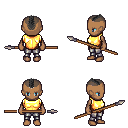
a pixel art fantasy rpg character, female body template, human, dark skin, gold chest armor, metal pants, gray short mohawk hairstyle, spear, four views (front, back, left, right), 2x2 character sprite sheet, small pixel art, hard edges, no anti-aliasing